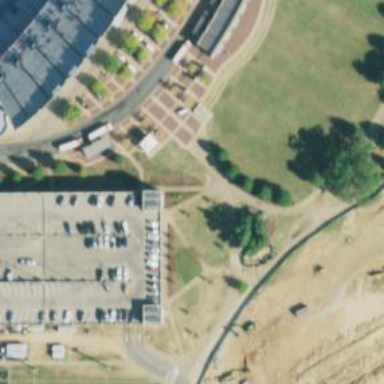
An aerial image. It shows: Parking space.